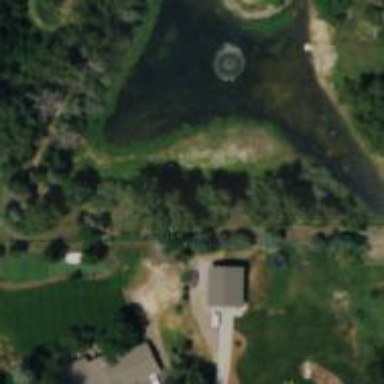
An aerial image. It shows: Stormwater pond with natural water.